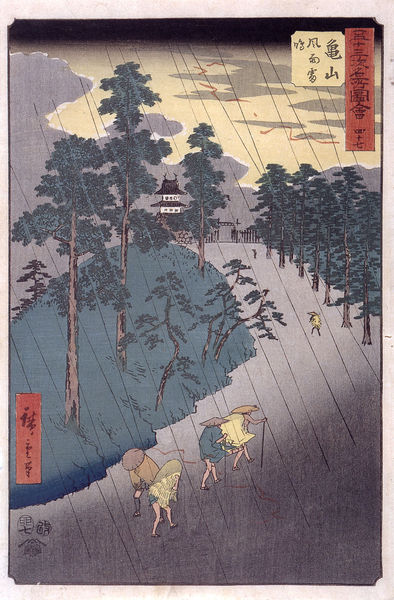
Titel: Blitz, Regen und Sturm bei Kameyama; aus der Serie: 53 Stationen der Tokaido Straße
Künstler: Utagawa Hiroshige
Institution: Wisconsin, Chazen Museum of Art, E. B. Van Vleck Collection
Schlagwörter: berg, blau, gemälde, gewitter, himmel, wolken, bäume, gelb, grün, landschaft, menschen, grau, hut, hüte, kleider, männer, strasse, zeichen, gras, haus, rot, weg, wiese, zaun, mensch, bild, signatur, nass, gehen, gebeugt, wald, bauern, stock, holzschnitt, japan, schrift, papier, allee, farbe, figuren, sturm, people, japanisch, schriftzeichen, tor, flucht, regen, tusche, wandern, druck, lithographie, text, schirme, stempel, china, clouds, hill, trees, tempel, road, siegel, walking, pagode, farbdruck, tuschezeichnung, temple, kalligraphie, rain, weather, chinese, schrfit, fuji, japen, hokusai